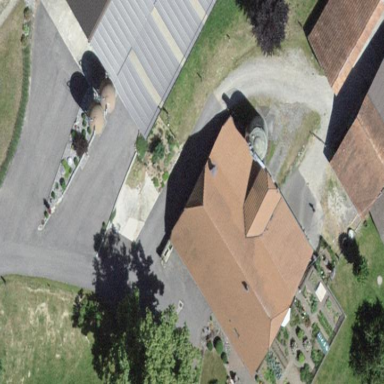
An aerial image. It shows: Farm building.